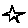
Label: star